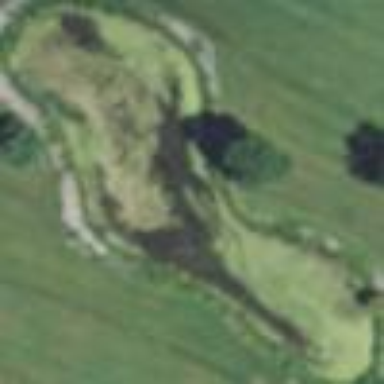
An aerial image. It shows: Water hazard in golf course. The hazard is natural water feature.